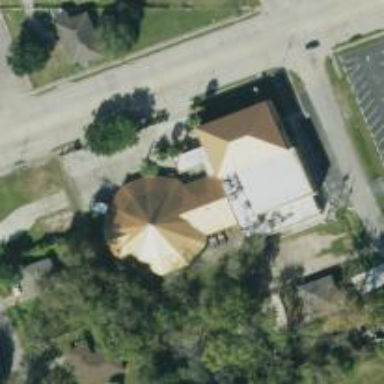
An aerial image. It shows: Steeple mast as part of the man-made structure.